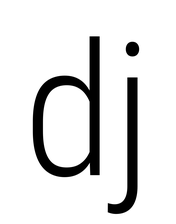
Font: Roboto_Condensed_Light